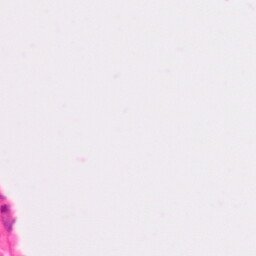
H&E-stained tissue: Colon